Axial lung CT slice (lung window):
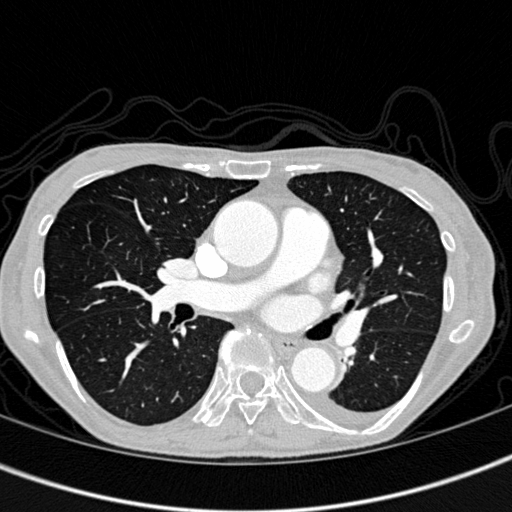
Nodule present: no